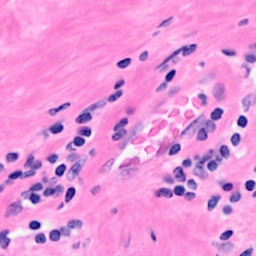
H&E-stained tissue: Breast